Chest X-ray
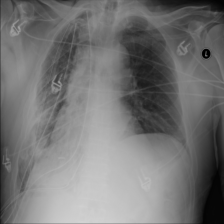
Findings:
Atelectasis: negative
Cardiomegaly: negative
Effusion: negative
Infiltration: negative
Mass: negative
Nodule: negative
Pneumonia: negative
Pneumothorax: negative
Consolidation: negative
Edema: negative
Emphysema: negative
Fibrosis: negative
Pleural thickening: negative
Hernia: negative